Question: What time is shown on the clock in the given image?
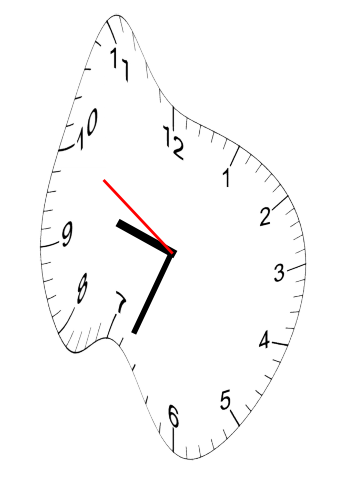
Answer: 09:33:50